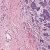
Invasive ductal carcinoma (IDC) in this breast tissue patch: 1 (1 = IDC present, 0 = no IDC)